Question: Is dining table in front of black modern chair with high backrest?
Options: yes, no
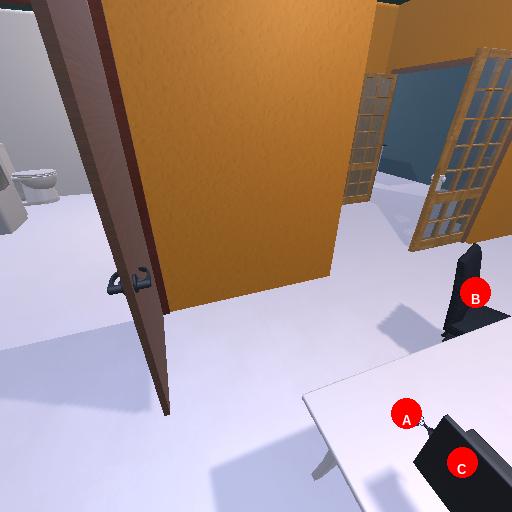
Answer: yes